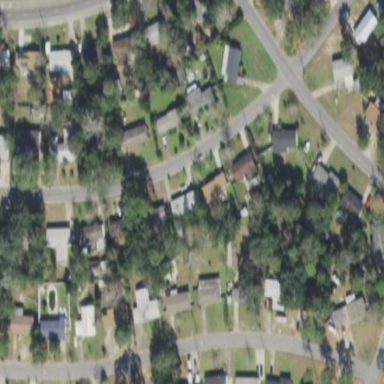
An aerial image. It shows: Single-family residential area.